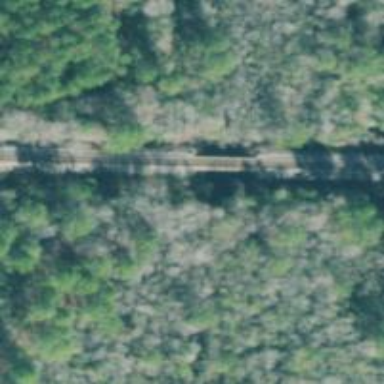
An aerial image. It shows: Railway track.